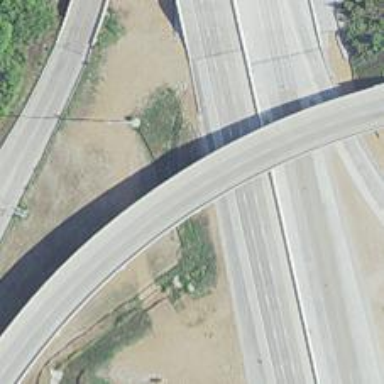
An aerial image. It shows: Bent on bridge.